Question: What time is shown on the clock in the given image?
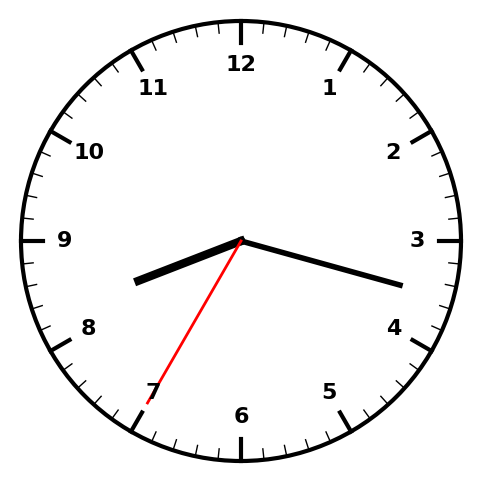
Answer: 08:17:35